Field crop: maize
Growth stage: 1
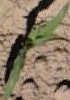
Species: maize